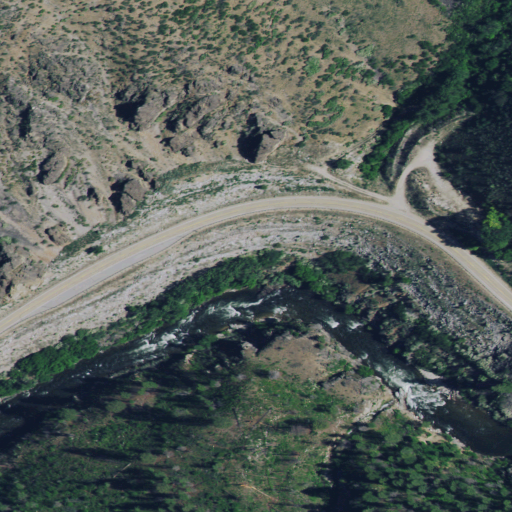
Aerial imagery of valley in Idaho named Long Gulch containing grassland, shrub, evergreen forest, medium intensity development, low intensity development, open water, and deciduous forest